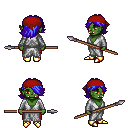
a pixel art fantasy rpg character, female body template, orc, green skin, white robe, red pants, blue swoop hairstyle, red bandana, gold boots, spear, four views (front, back, left, right), 2x2 character sprite sheet, small pixel art, hard edges, no anti-aliasing